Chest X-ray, PA view. Patient: 62 years old, sex F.
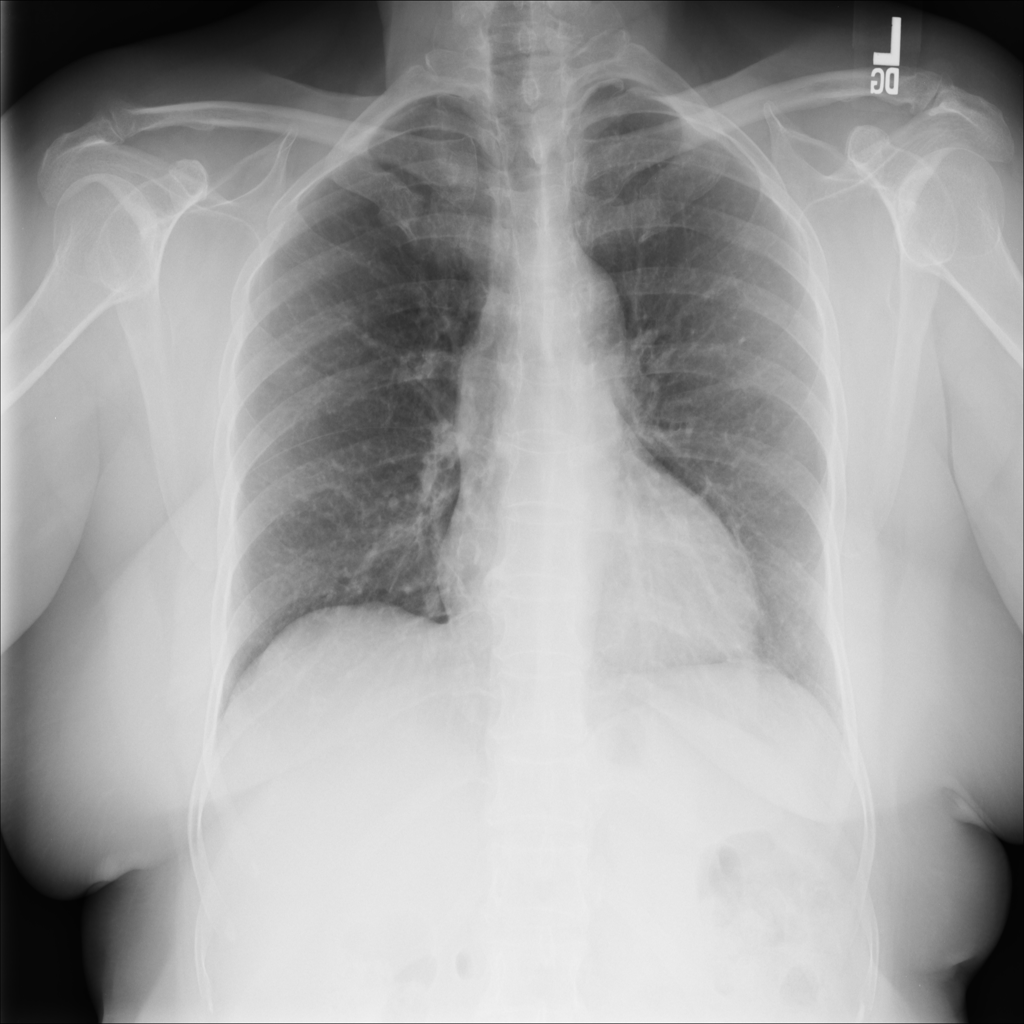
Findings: Infiltration